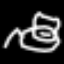
Label: frog